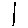
Label: line